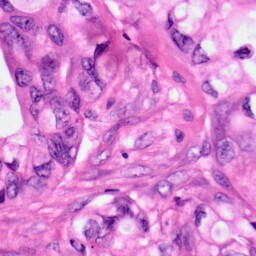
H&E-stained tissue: Pancreatic